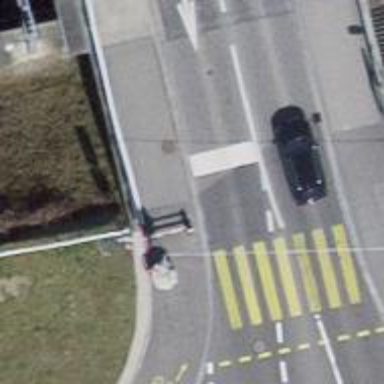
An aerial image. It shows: Cycleway.